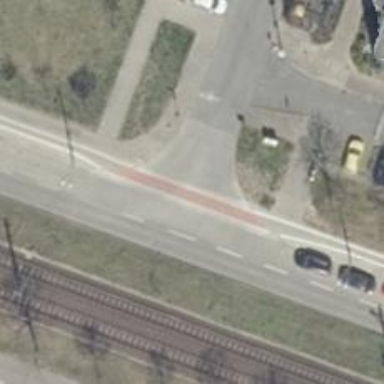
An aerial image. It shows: Unmarked crossing on the road.